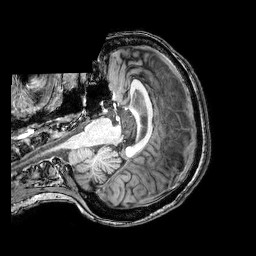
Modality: T1w
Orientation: axial
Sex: female
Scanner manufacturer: philips
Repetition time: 0.00825 s
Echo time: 0.00379 s